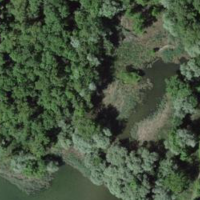
EUNIS habitat code: 41
Species observed at this site:
Symphyotrichum lanceolatum